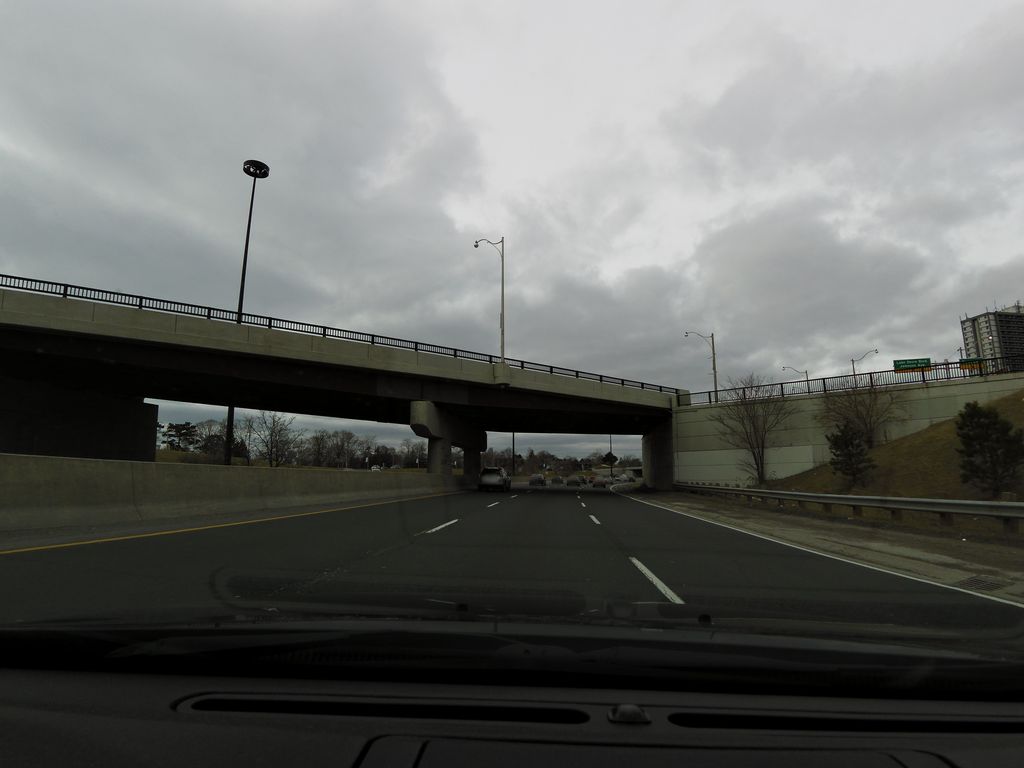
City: toronto